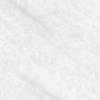
Label: no_change